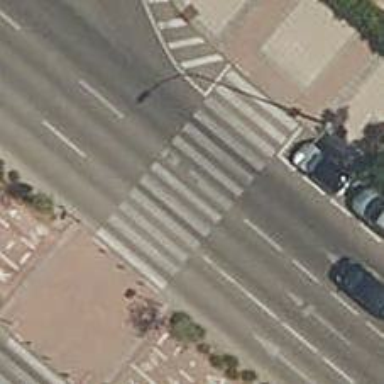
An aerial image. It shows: Zebra crossing on the road.